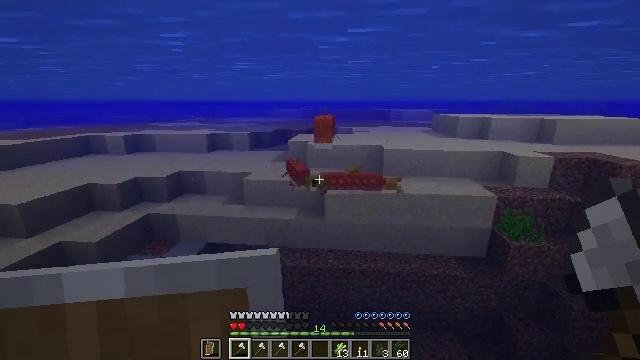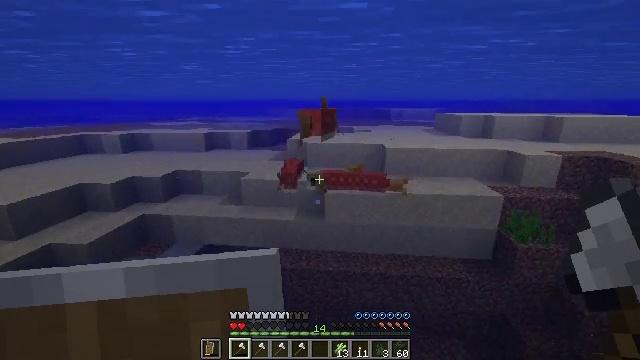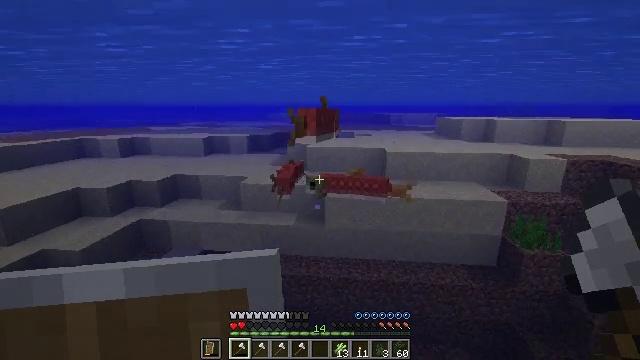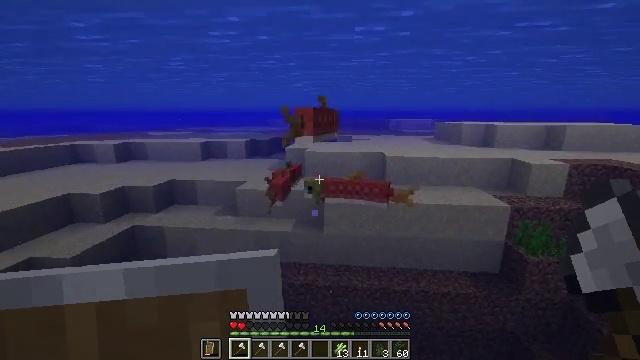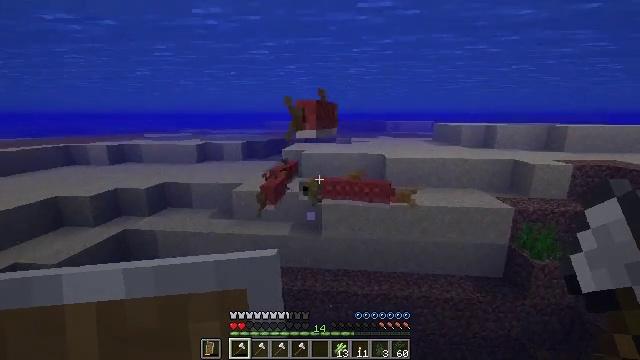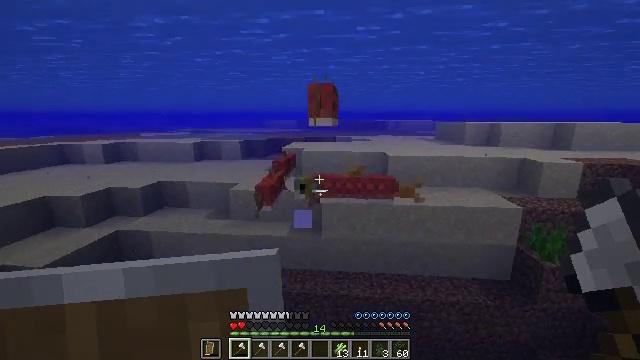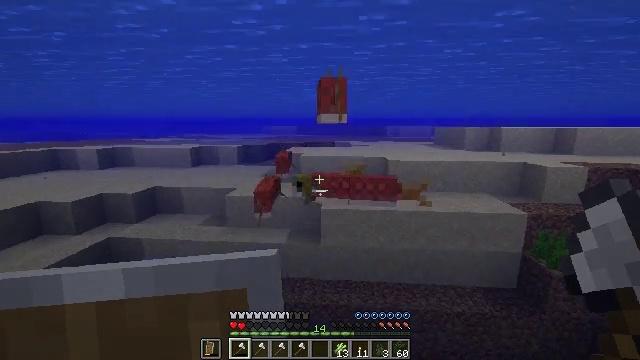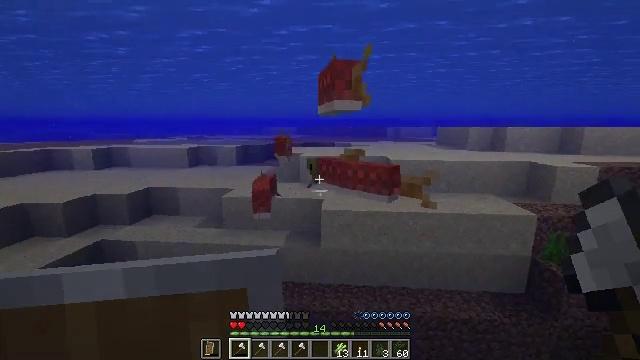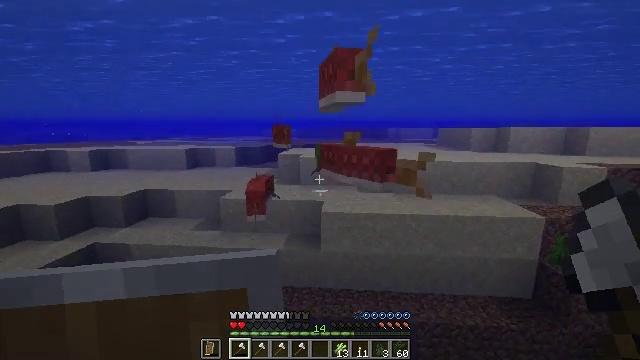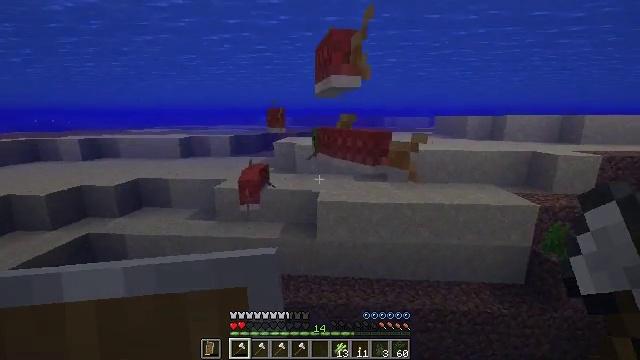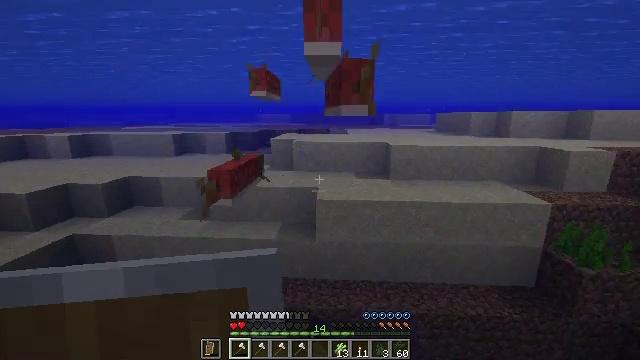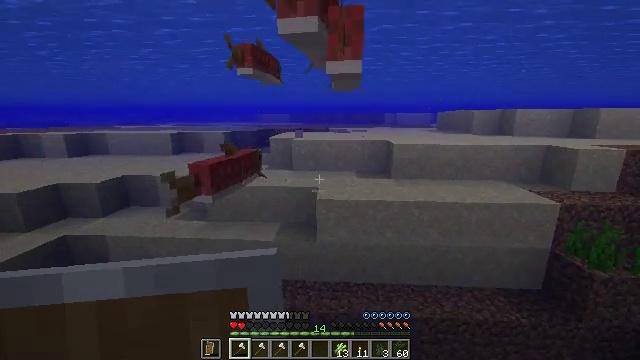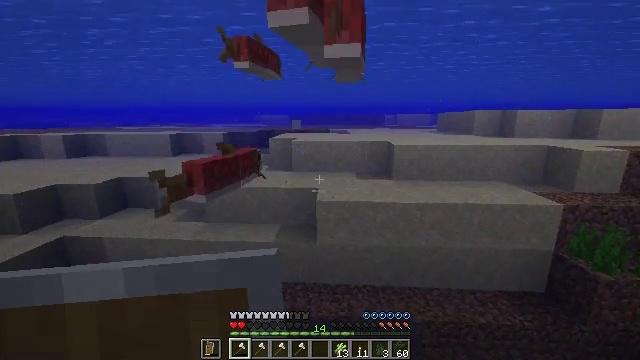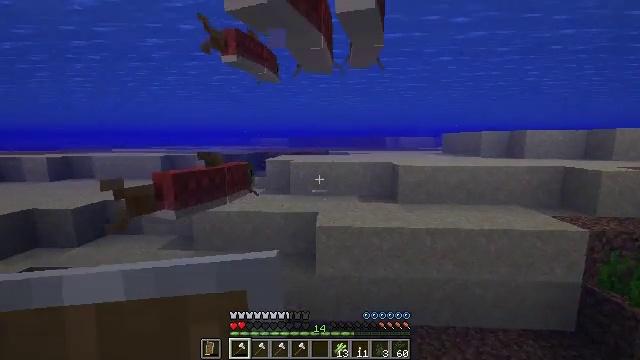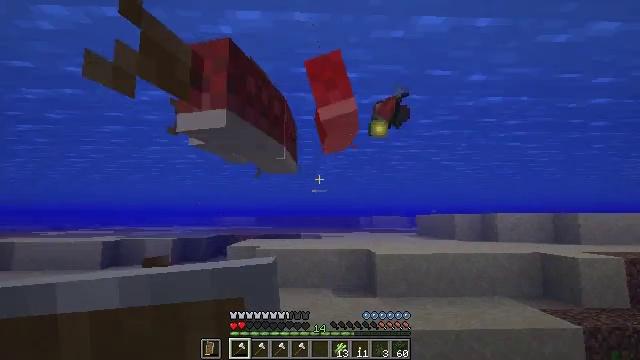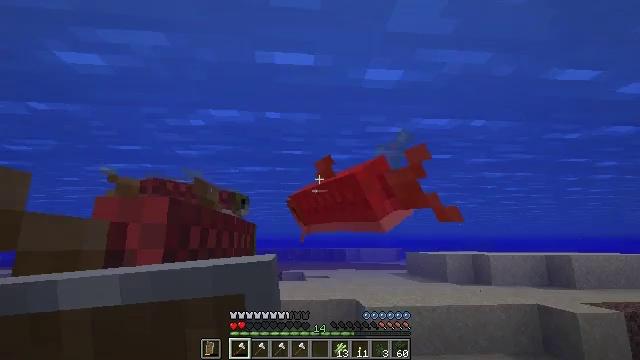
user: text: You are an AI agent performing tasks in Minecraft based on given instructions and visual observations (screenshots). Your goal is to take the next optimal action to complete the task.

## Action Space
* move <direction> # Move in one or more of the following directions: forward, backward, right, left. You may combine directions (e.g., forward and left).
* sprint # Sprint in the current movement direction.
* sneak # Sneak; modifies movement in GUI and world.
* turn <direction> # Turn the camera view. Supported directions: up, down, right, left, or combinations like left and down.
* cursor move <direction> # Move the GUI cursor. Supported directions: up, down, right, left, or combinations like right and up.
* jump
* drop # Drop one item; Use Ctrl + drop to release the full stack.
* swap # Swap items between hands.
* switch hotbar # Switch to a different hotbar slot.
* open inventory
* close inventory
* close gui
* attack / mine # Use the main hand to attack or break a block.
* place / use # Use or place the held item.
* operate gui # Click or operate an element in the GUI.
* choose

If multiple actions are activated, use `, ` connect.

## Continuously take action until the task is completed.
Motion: motion action
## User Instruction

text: Kill the salmon.
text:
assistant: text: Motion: move forward
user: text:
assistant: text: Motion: move forward, turn up
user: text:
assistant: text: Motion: move forward, turn up
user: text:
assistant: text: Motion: move forward
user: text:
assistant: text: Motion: move forward
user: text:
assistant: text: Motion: move forward, turn up
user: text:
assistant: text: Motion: move forward
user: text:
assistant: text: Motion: move forward
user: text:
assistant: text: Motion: move forward, turn down, attack / mine
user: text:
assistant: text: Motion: move forward, attack / mine
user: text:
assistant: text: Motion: move forward, attack / mine
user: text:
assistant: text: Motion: no_op
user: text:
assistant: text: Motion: turn up
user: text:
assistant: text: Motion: turn right and up
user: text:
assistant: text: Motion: turn right and up
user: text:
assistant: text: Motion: move back
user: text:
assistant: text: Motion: move back
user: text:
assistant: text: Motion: move back, turn left
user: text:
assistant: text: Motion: turn left
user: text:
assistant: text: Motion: no_op
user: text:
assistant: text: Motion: no_op
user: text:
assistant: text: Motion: turn left and down
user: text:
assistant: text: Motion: turn left and down
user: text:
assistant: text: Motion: turn left and down, jump
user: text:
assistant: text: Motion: turn down, jump
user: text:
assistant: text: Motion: jump
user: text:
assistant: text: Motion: jump
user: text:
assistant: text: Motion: jump
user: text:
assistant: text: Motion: move forward, turn right, jump
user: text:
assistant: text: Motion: move forward, turn right, jump